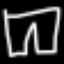
Label: pants